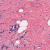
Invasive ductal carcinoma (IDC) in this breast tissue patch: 1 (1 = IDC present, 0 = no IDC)